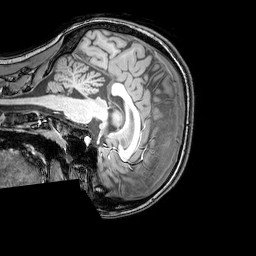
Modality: T1w
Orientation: sagittal
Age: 21
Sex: female
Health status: healthy
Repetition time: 0.081 s
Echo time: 0.037 s